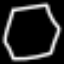
Label: octagon